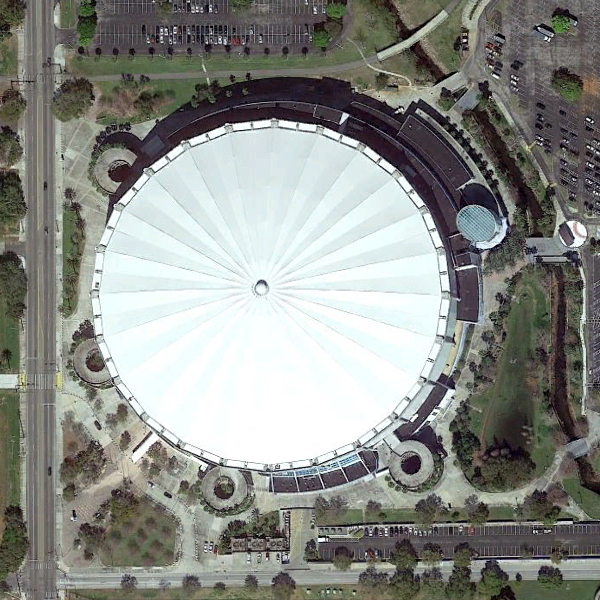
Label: Center